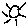
Label: sun